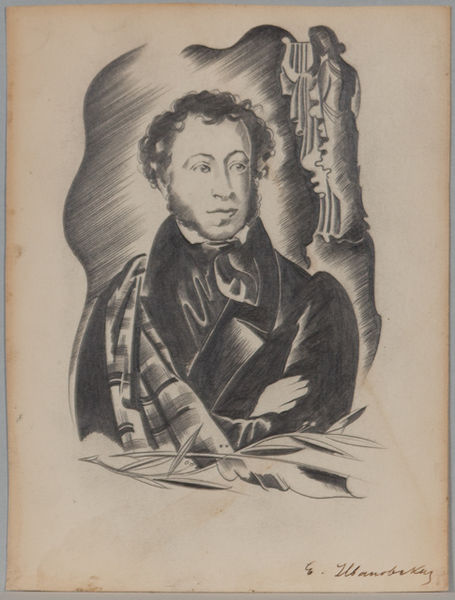
Titel: Pushkin
Künstler: Elizaveta Georgievna Ivanovskaia
Standort: Amherst (Massachusetts, USA)
Institution: Mead Art Museum, Amherst College
Schlagwörter: drapé, aristocrate, esquisse, dessin, fusain, plume, crayon, drap, pastel, tartan